Aerial crown-view tile of a tropical tree (Barro Colorado Island, Panama), acquired 20240813:
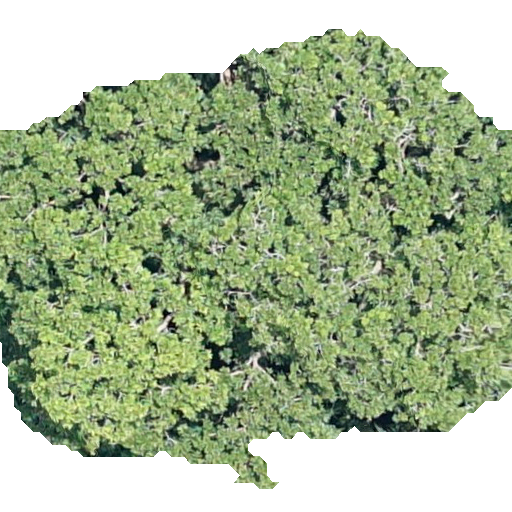
Species: Anacardium excelsum
GBIF accepted scientific name: Anacardium excelsum
Crown area: 292.584 m²